Question: i was using prettyphoto and want to switch to fancybox, my gallery is using isotope for filter and animations, but i dont think this is the issue.
the imagem appears, but no thumb! in dev tools when a picture is selected, there is a 'div' called 'fancybox-thumbs' but it is invisible! please help
'''
(function ($) {
//Shortcut for fancyBox object
var F = $.fancybox;
//Add helper object
F.helpers.thumbs = {
defaults : {
width : 50, // thumbnail width
height : 50, // thumbnail height
position : 'bottom', // 'top' or 'bottom'
source : function ( item ) { // function to obtain the URL of the thumbnail image
var href;
if (item.element) {
href = $(item.element).find('img').attr('src');
}
if (!href && item.type === 'image' && item.href) {
href = item.href;
}
return href;
}
},
wrap : null,
list : null,
width : 0,
init: function (opts, obj) {
var that = this,
list,
thumbWidth = opts.width,
thumbHeight = opts.height,
thumbSource = opts.source;
//Build list structure
list = '';
for (var n = 0; n < obj.group.length; n++) {
list += '<li><a style="width:' + thumbWidth + 'px;height:' + thumbHeight + 'px;" href="javascript:jQuery.fancybox.jumpto(' + n + ');"></a></li>';
}
this.wrap = $('<div id="fancybox-thumbs"></div>').addClass(opts.position).appendTo('body');
this.list = $('<ul>' + list + '</ul>').appendTo(this.wrap);
//Load each thumbnail
$.each(obj.group, function (i) {
var href = thumbSource( obj.group[ i ] );
if (!href) {
return;
}
$("<img />").load(function () {
var width = this.width,
height = this.height,
widthRatio, heightRatio, parent;
if (!that.list || !width || !height) {
return;
}
//Calculate thumbnail width/height and center it
widthRatio = width / thumbWidth;
heightRatio = height / thumbHeight;
parent = that.list.children().eq(i).find('a');
if (widthRatio >= 1 && heightRatio >= 1) {
if (widthRatio > heightRatio) {
width = Math.floor(width / heightRatio);
height = thumbHeight;
} else {
width = thumbWidth;
height = Math.floor(height / widthRatio);
}
}
$(this).css({
width : width,
height : height,
top : Math.floor(thumbHeight / 2 - height / 2),
left : Math.floor(thumbWidth / 2 - width / 2)
});
parent.width(thumbWidth).height(thumbHeight);
$(this).hide().appendTo(parent).fadeIn(300);
}).attr('src', href);
});
//Set initial width
this.width = this.list.children().eq(0).outerWidth(true);
this.list.width(this.width * (obj.group.length + 1)).css('left', Math.floor($(window).width() * 0.5 - (obj.index * this.width + this.width * 0.5)));
},
beforeLoad: function (opts, obj) {
//Remove self if gallery do not have at least two items
if (obj.group.length < 2) {
obj.helpers.thumbs = false;
return;
}
//Increase bottom margin to give space for thumbs
obj.margin[ opts.position === 'top' ? 0 : 2 ] += ((opts.height) + 15);
},
afterShow: function (opts, obj) {
//Check if exists and create or update list
if (this.list) {
this.onUpdate(opts, obj);
} else {
this.init(opts, obj);
}
//Set active element
this.list.children().removeClass('active').eq(obj.index).addClass('active');
},
//Center list
onUpdate: function (opts, obj) {
if (this.list) {
this.list.stop(true).animate({
'left': Math.floor($(window).width() * 0.5 - (obj.index * this.width + this.width * 0.5))
}, 150);
}
},
beforeClose: function () {
if (this.wrap) {
this.wrap.remove();
}
this.wrap = null;
this.list = null;
this.width = 0;
}
}
}(jQuery));
'''
'''
.fancybox-thumbs {
position: fixed;
left: 0;
width: 100%;
overflow: hidden;
z-index: 8050;
background: url(../images/icons/icon-magnify.png) center center no-repeat #fff;
width: 30px;
height: 30px;
border-radius: 15px;
opacity: 0.5;
margin: 0 auto;
}
.fancybox-thumbs.bottom {
bottom: 2px;
}
.fancybox-thumbs.top {
top: 2px;
}
.fancybox-thumbs ul {
position: relative;
list-style: none;
margin: 0;
padding: 0;
}
.fancybox-thumbs ul li {
float: left;
padding: 1px;
opacity: 0.5;
}
.fancybox-thumbs ul li.active {
opacity: 0.75;
padding: 0;
border: 1px solid #fff;
}
.fancybox-thumbs ul li:hover {
opacity: 1;
}
.fancybox-thumbs ul li a {
display: block;
position: relative;
overflow: hidden;
border: 1px solid #222;
background: #111;
outline: none;
}
.fancybox-thumbs ul li img {
display: block;
position: relative;
border: 0;
padding: 0;
max-width: none;
}
#folio {
background: url(../images/gallery-quote.png) center 80px no-repeat #111;
padding-top: 100px;
clear: left;
}
.portfolio_container {
position: relative;
display: block;
overflow: hidden;
width: 100%;
}
.portfolio_container .portfolio {
position: relative;
display: block;
float: left;
overflow: hidden;
width: 25%;
height: auto;
}
.portfolio_container .portfolio .media_box figure a img {
display: block;
margin-left: auto;
margin-right: auto;
}
.portfolio_container .portfolio .media_box .hover_effect {
top: 0;
left: 0;
}
.gallerySelector {
background: #222;
height: 44px;
width: 100%;
margin-top: 20px;
}
.gallerySelectorList {
margin: 0;
width: 100%;
}
.gallerySelectorList li {
float: left;
margin: 0;
list-style: none;
width: 20%;
text-align: center;
padding: 0;
}
.gallerySelectorList li:hover {
background: #83103e;
}
.gallerySelectorList li a {
display: block;
padding: 11px 0;
color: #fff;
text-decoration: none;
margin: 0;
transition: background-color 0.3s ease, color 0.2s ease;
}
.gallerySelectorList li.current {
background: #7b133c;
}
.portfolio_container .portfolio {
width: 20%;
}
.fullwidth {
display: block;
max-width: 100%;
min-width: 100%;
}
#gallery h3 {
margin-bottom: 20px;
}
.project-title {
font-family: 'Oswald', sans-serif;
font-size: 12px;
text-transform: uppercase;
margin-top: 7px;
}
.project-description {
color: #868991;
font-size: 10px;
text-transform: uppercase;
font-weight: 600;
margin: 0 0 20px 0;
}
.columns .overlay-content.loupe {
width: 34px;
height: 34px;
background: url(../../../templates/images/loupe.png) 0px 0px no-repeat;
position: absolute;
top: 22%;
margin: -17px 0 0 -17px;
left: 50%;
z-index: 10;
}
.thumbLink {
display: block;
width: 100%;
}
.thumbImage {
float: left;
position: relative;
overflow: hidden;
display: block;
margin-bottom: 0px;
box-sizing: border-box;
text-align: center;
width: 100%;
height: 100%;
}
.thumbImage img {
transition: all 0.7s ease-in-out;
}
.thumbImage .thumbText h3 {
margin-bottom: 10px;
padding-top: 10px;
border-bottom: 1px solid #fff;
transition: all 1s ease-in-out;
}
.thumbImage .thumbText p {
margin-bottom: 10px;
color: #fff;
transition: all 1s ease-in-out;
}
.thumbImage .thumbTextWrap {
position: absolute;
top: 0;
height: 100%;
padding: 0 20px;
opacity: 0;
background: #7b133c;
text-align: center;
transition: all 1s ease-in-out;
}
.ie8 .thumbImage .thumbTextWrap {
display: none;
}
.thumbImage .thumbTextWrap:before {
content: '';
display: inline-block;
height: 100%;
vertical-align: middle;
margin-right: -0.5em;
}
.thumbText {
text-align: center;
transform: scale(0);
transition: all 0.7s ease-in-out;
display: inline-block;
vertical-align: middle;
width: 90%;
}
.thumbImage:hover img {
opacity: 0;
transform: scale(10);
}
.thumbImage:hover .thumbTextWrap {
opacity: 1;
}
.ie8 .thumbImage:hover .thumbTextWrap {
display: block;
}
.thumbImage:hover .thumbText {
transform: scale(1);
}
.thumbLink {
background: url(../images/icons/icon-magnify.png) center center no-repeat #fff;
width: 30px;
height: 30px;
border-radius: 15px;
opacity: 0.5;
margin: 0 auto;
}
.thumbLink:hover {
opacity: 1;
}
.portfolioBottom {
background: #111111;
height: 44px;
width: 100%;
clear: left;
}
.isotope-item {
z-index: 2;
}
.isotope-hidden.isotope-item {
pointer-events: none;
z-index: 1;
}
.isotope, .isotope .isotope-item {
transition-duration: 0.8s;
}
.isotope {
transition-property: height, width;
}
.isotope .isotope-item {
-o-transition-property: top, left, opacity;
transition-property: transform, opacity;
}
'''
'''
<link rel="stylesheet" type="text/css" href="css/jquery.fancybox.css" media="screen">
<link rel="stylesheet" type="text/css" href="css/jquery.fancybox-buttons.css" media="screen">
<link rel="stylesheet" type="text/css" href="css/jquery.fancybox-thumbs.css" media="screen">
<script type="text/javascript" src="js/jquery.fancybox.js"></script>
<script type="text/javascript" src="js/jquery.fancybox-thumbs.js"></script>
<script type="text/javascript" src="js/jquery.fancybox-media.js"></script>
<script type="text/javascript">
$(document).ready(function() {
$(".fancybox-thumbs").fancybox({
prevEffect : 'none',
nextEffect : 'none',
helpers : {
thumbs : {
width : 50,
height : 50,
source: function(current) {
return $(current.element).data('thumbnail');
},
},
title : {
type: 'outside'
}
}
});
});
$("a.grouped_elements").fancybox();
</script>
<div id="folio" class="page section">
<div class="gallerySelector">
<ul class="gallerySelectorList">
<li class='current'><a data-filter="article.portfolio[data-category~='principal']" href="#">Principal</a></li>
<li><a data-filter="article.portfolio[data-category~='redacao']" href="#">Redacao</a></li>
<li><a data-filter="article.portfolio[data-category~='criacao']" href="#">Redacao-Criacao</a></li>
<li><a data-filter="article.portfolio[data-category~='social']" href="#">Social Media</a></li>
<li><a data-filter="article.portfolio[data-category~='video']" href="#">Audiovisual</a></li>
</ul>
</div>
<section class="portfolio_container">
<article class="portfolio" data-category="principal redacao criacao">
<section class="thumbImage">
<img src="images/gallery/pt-rec1.jpg" alt="" class="fullwidth">
<div class="thumbTextWrap">
<div class="thumbText">
<h3 class="sectionTitle">Gallery Item</h3>
<p>Duis mollis, est non commodo luctus, nisi erat porttitor ligula, eget lacinia odio sem nec elit. </p>
<a class="fancybox-thumbs" href="images/gallery/prec1.jpg" rel="fancybox-thumbs" data-thumbnail="images/gallery/pt-rec1.jpg" data-fancybox-group="gallery-1" title="Lorem ipsum dolor sit amet, consectetur adipiscing elit. Maecenas ac augue at erat hendrerit dictum."></a>
</div>
</div>
</section>
</article>
<article class="portfolio" data-category="principal redacao criacao">
<section class="thumbImage">
<img src="images/gallery/pt-rec2.jpg" alt="" class="fullwidth">
<div class="thumbTextWrap">
<div class="thumbText">
<h3 class="sectionTitle">Gallery Item</h3>
<p>Duis mollis, est non commodo luctus, nisi erat porttitor ligula, eget lacinia odio sem nec elit. </p>
<a class="fancybox-thumbs" href="images/gallery/prec2.jpg" rel="fancybox-thumbs" data-thumbnail="images/gallery/pt-rec2.jpg" data-fancybox-group="gallery-1"><a>title="Lorem ipsum dolor sit amet, consectetur adipiscing elit. Maecenas ac augue at erat hendrerit dictum."></a>
</div>
</div>
</section>
</article>
<article class="portfolio" data-category="redacao criacao">
<section class="thumbImage">
<img src="images/gallery/t-rec3.jpg" alt="" class="fullwidth">
<div class="thumbTextWrap">
<div class="thumbText">
<h3 class="sectionTitle">Gallery Item</h3>
<p>Duis mollis, est non commodo luctus, nisi erat porttitor ligula, eget lacinia odio sem nec elit. </p>
<a class="fancybox-thumbs" href="images/gallery/rec3.jpg" rel="fancybox-thumbs" data-thumbnail="images/gallery/t-rec3.jpg"data-fancybox-group="gallery-1" title="Lorem ipsum dolor sit amet, consectetur adipiscing elit. Maecenas ac augue at erat hendrerit dictum."></a>
</div>
</div>
</section>
</article>
'''
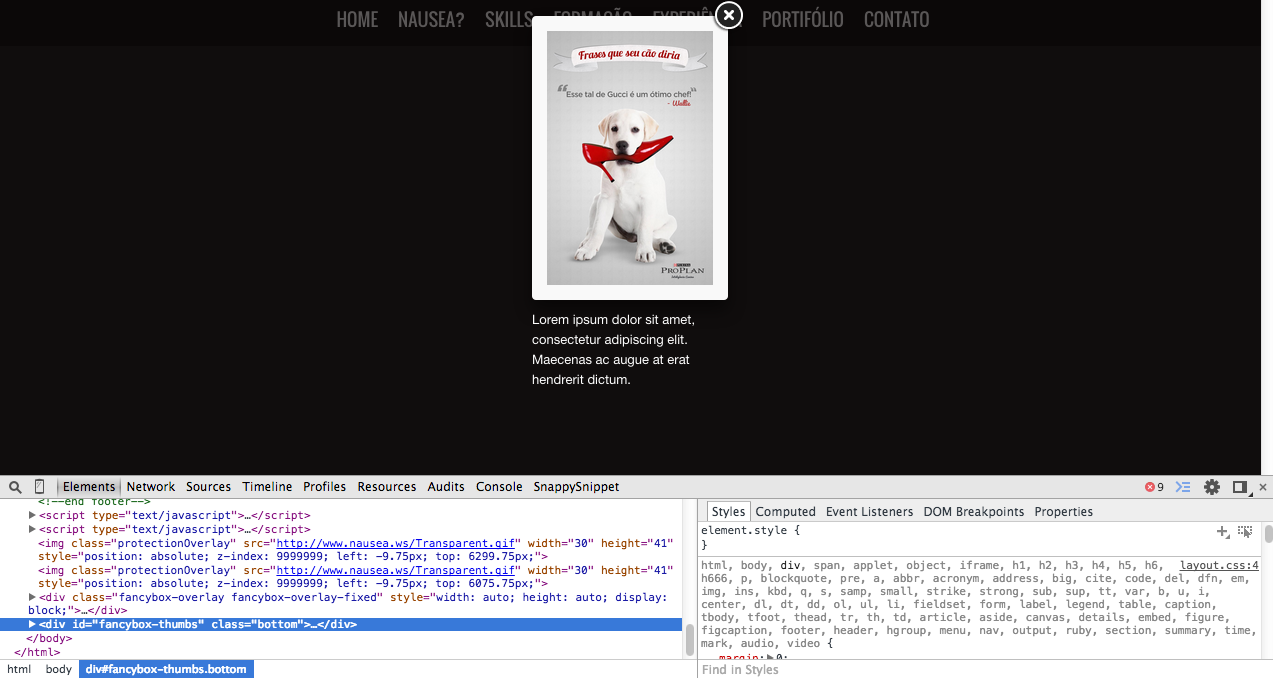
Answer: You may need to wrap your elements in the tag with the class bound to fancybox like
'''
<a class="fancybox-thumbs" href="image/1_b.jpg" rel="fancybox-thumbs" data-thumbnail="images/1_s.jpg" data-fancybox-group="gallery-1" title="Lorem ipsum dolor sit amet, consectetur adipiscing elit. Maecenas ac augue at erat hendrerit dictum.">
<img src="images/1_s.jpg" alt="" class="fullwidth" />
</a>
'''
Then this code will work
'''
$(document).ready(function () {
$(".fancybox-thumbs").fancybox({
prevEffect : 'none',
nextEffect : 'none',
helpers : {
thumbs : {
width : 50,
height : 50,
source : function (current) {
return $(current.element).data('thumbnail');
},
},
title : {
type : 'outside'
}
}
});
});
'''
You don't need to mess with the original js and css files unless you know what you are doing
<URL>
: of course, don't forget to include the link to the fancybox thumbs helpers in your page and load them after the fancybox files